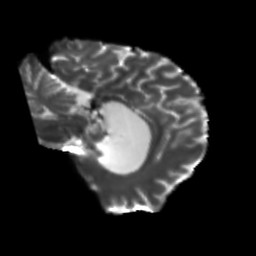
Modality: T2w
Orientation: sagittal
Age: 31
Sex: female
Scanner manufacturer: siemens
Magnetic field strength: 3 T
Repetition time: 5.25 s
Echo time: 0.08 s